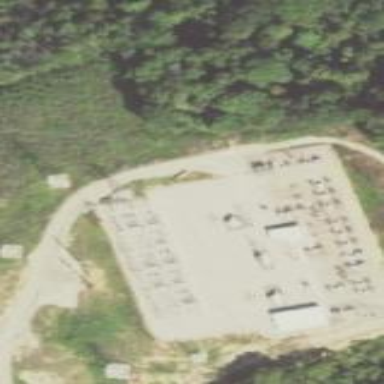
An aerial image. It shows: Power substation.